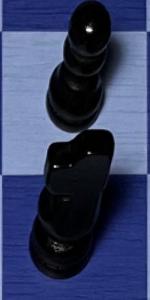
Label: Knight_Black